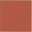
Piece: xx